Interaction volume radius: 5 \u00c5
Interaction volume height: 15 \u00c5
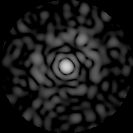
Disorder parameter: 0.8606